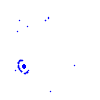
Particle: kaon